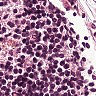
Metastatic tissue present: no